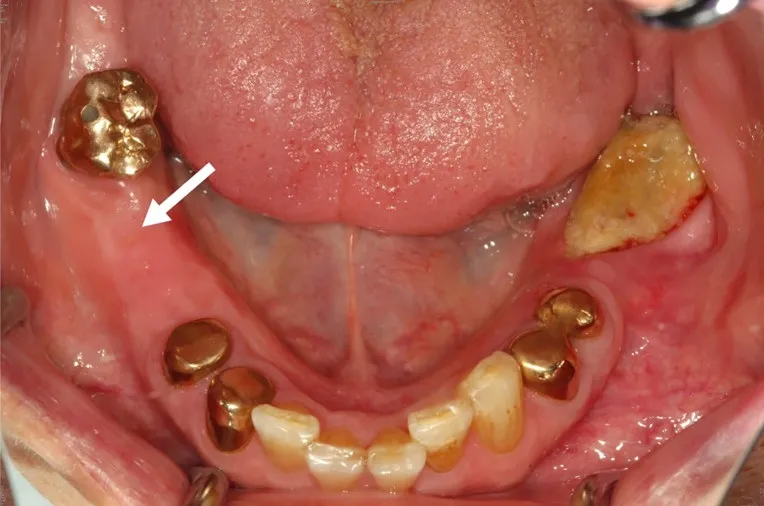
Clinical presentation of the MRONJ showing bone exposure in regions 36 to 38 and a fistula and palpable bone in region 46 (white arrow).
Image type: medical_photograph (other_medical_photograph)